Question: I have a table with user information, there is a created_date field based on that i have to select some data from the table.
first i have take current date and i need to fetch data before three days. I mean i have to fetch data greeter than 3 days date difference between current date and created_date.
this is my table structure
'''
fb_requests CREATE TABLE 'fb_requests' (
'id' int(60) NOT NULL AUTO_INCREMENT,
'user_id' int(60) DEFAULT NULL,
'fb_user_id' varchar(255) DEFAULT NULL,
'request_id' varchar(255) DEFAULT NULL,
'game_selected' int(60) DEFAULT NULL,
'accept_status' int(60) DEFAULT NULL COMMENT '0 = pending 1 = accept',
'created_date' datetime DEFAULT NULL,
'modified_date' datetime DEFAULT NULL,
PRIMARY KEY ('id')
) ENGINE=MyISAM AUTO_INCREMENT=157 DEFAULT CHARSET=latin1
'''

struggling to write a query for that, please help me to solve this issue, Thanks in advance
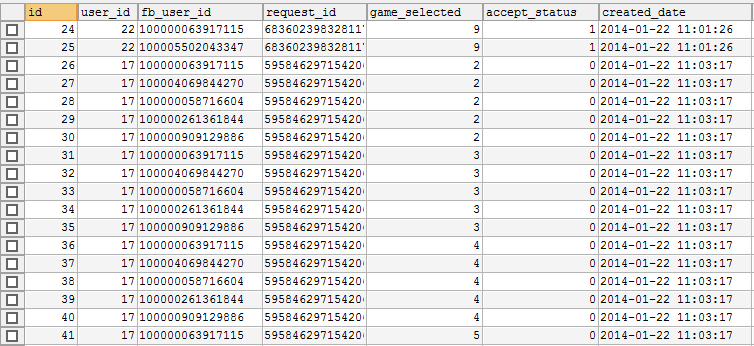
Answer: '''
select * from fb_request where created_date>now()-3;
'''
And for 3 days instead of 72 hours (!) use this one:
'''
select * from fb_request where created_date>date(now())-3;
'''
Tip: look for a SQL introduction course and read it...